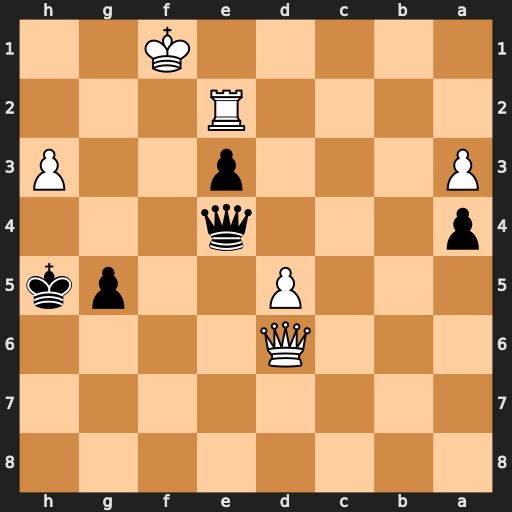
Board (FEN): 8/8/3Q4/3P2pk/p3q3/P3p2P/4R3/5K2
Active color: b
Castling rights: -
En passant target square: -
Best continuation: Qh1#